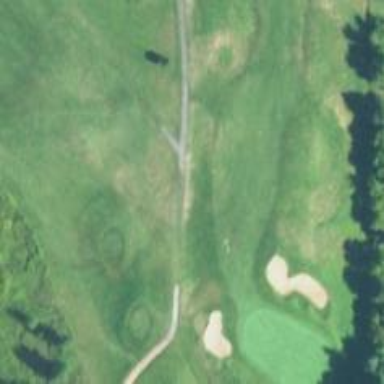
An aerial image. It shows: Golf hole.